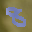
Label: 8